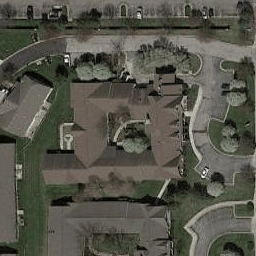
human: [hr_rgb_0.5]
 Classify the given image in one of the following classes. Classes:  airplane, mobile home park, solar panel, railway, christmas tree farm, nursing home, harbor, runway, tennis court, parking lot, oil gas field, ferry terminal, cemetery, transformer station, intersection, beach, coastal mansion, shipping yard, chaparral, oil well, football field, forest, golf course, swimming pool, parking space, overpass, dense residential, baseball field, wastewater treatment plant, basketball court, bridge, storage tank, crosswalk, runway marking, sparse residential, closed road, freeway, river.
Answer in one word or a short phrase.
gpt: nursing home